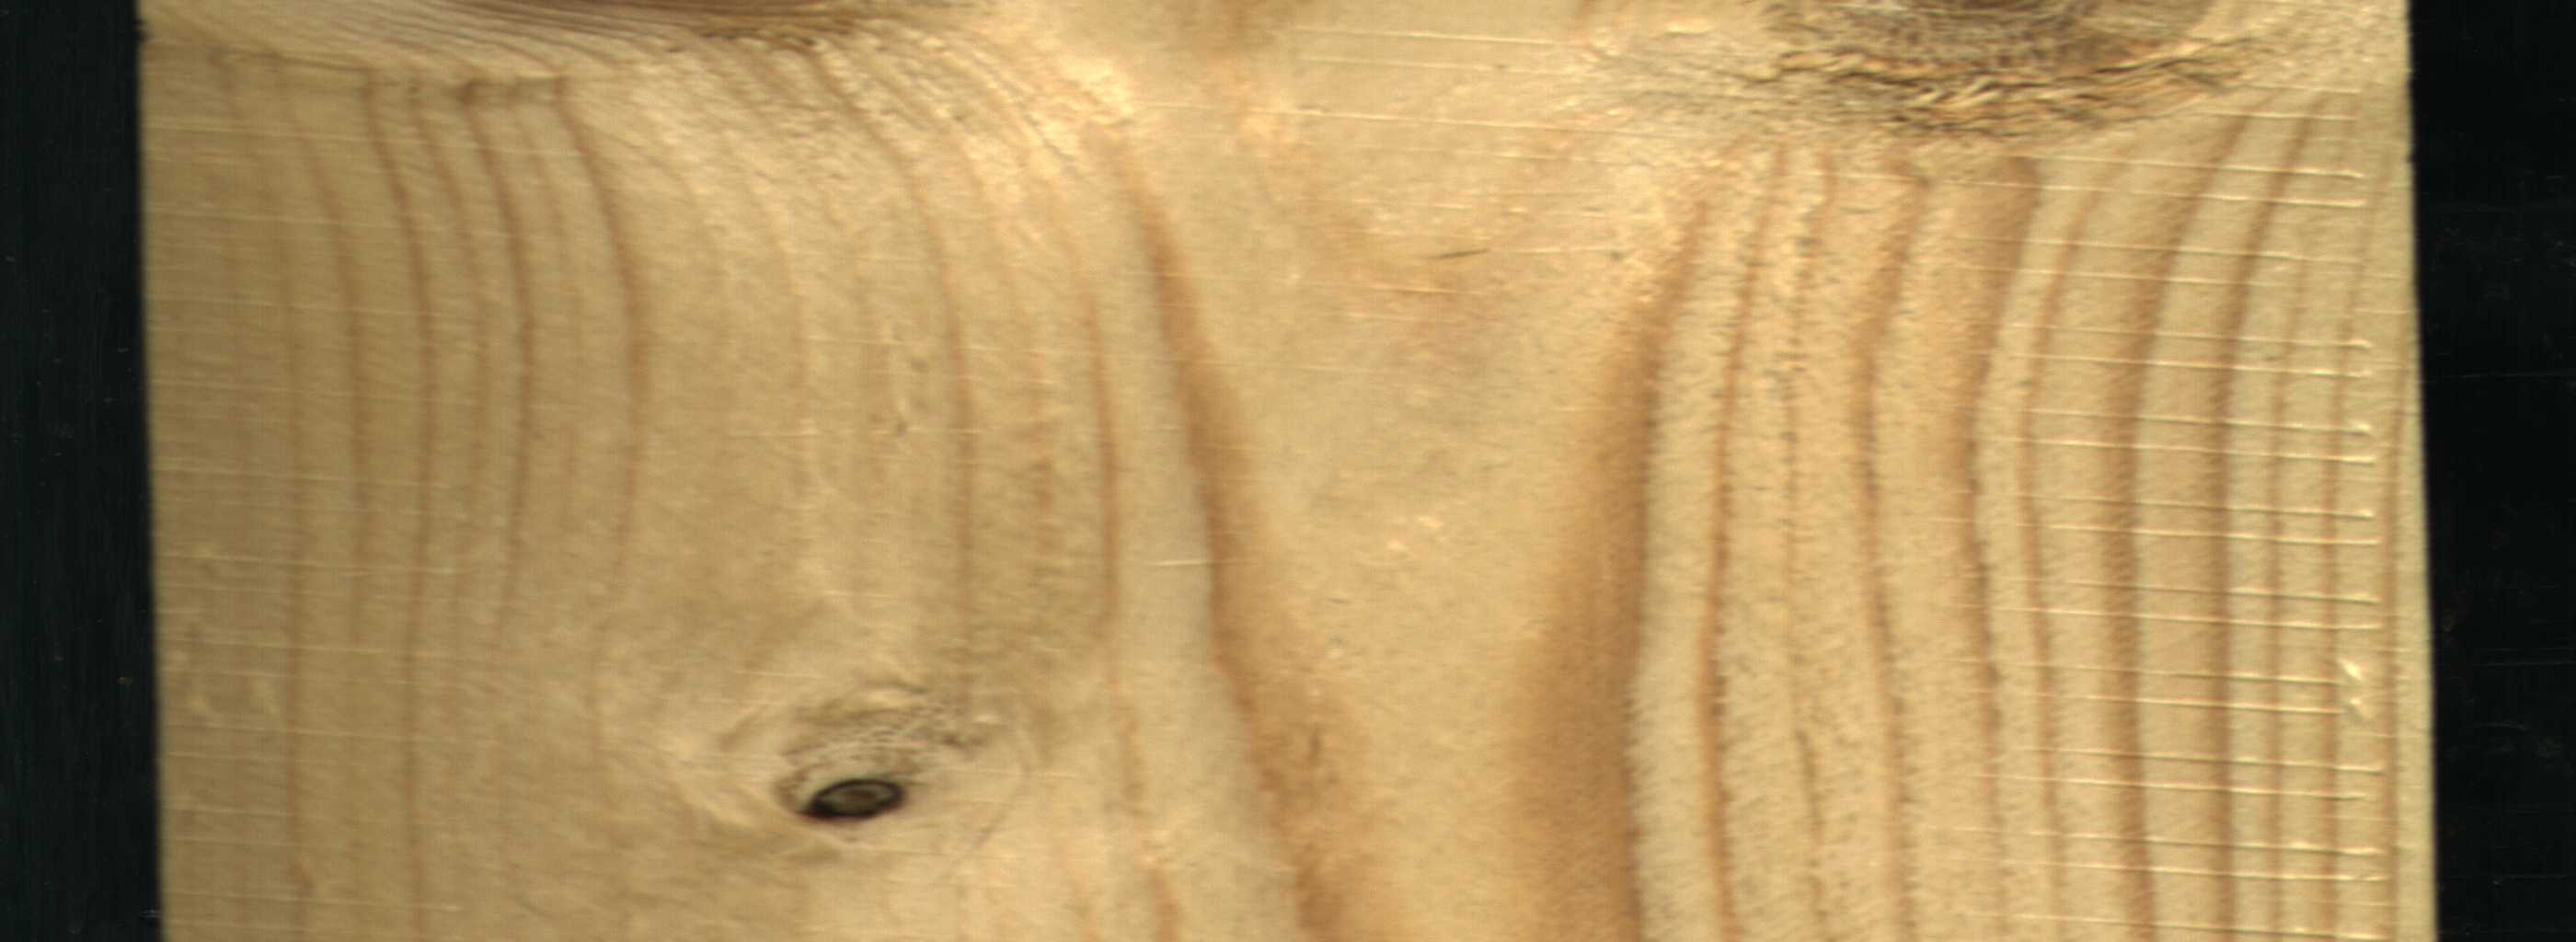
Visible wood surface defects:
Dead_Knot
Live_Knot
Live_Knot